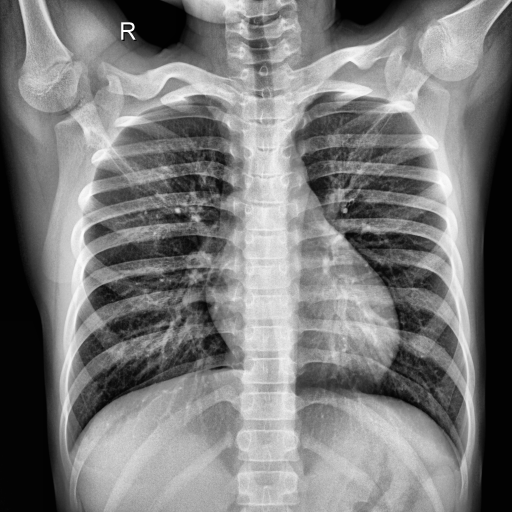
Finding: NORMAL